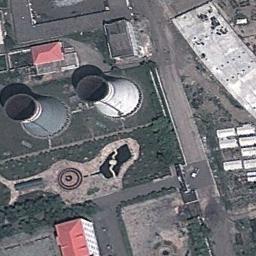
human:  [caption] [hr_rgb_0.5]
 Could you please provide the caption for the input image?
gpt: The thermal power station is on the grass next to some buildings .

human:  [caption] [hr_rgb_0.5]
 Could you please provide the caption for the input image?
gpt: In the thermal power station there are neatly planned plants and good greenery, and there are two cooling towers .

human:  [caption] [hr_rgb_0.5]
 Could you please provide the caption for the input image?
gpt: Many buildings are near the thermal power station .

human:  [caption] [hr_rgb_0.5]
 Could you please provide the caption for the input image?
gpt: Here are three thermal power stations, two of which are emitting smoke .

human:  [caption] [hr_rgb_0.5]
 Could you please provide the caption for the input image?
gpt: There are some green lawns and two chimneys on the thermal power station .